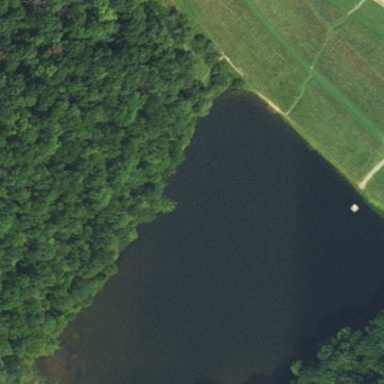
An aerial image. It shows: Serene pond surrounded by nature.